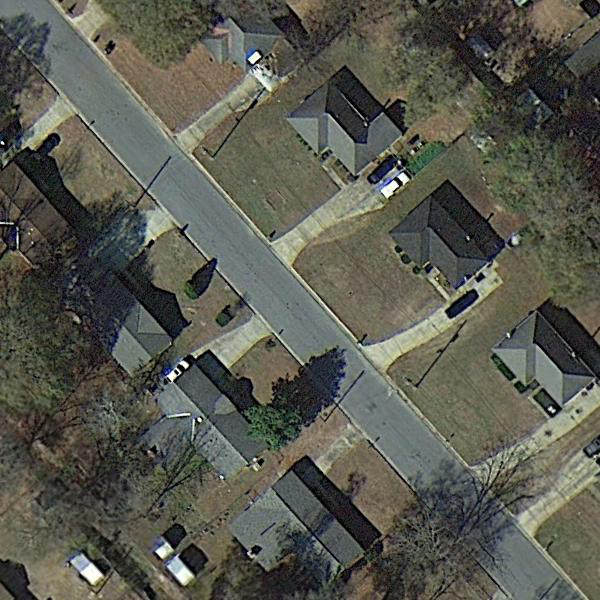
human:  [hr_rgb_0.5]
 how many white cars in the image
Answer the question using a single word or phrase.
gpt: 2